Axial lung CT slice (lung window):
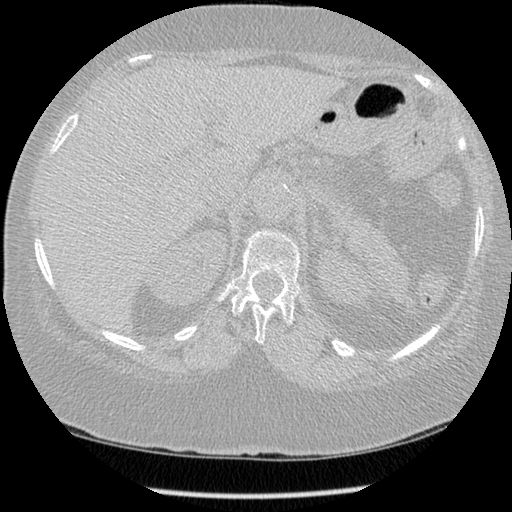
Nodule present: no